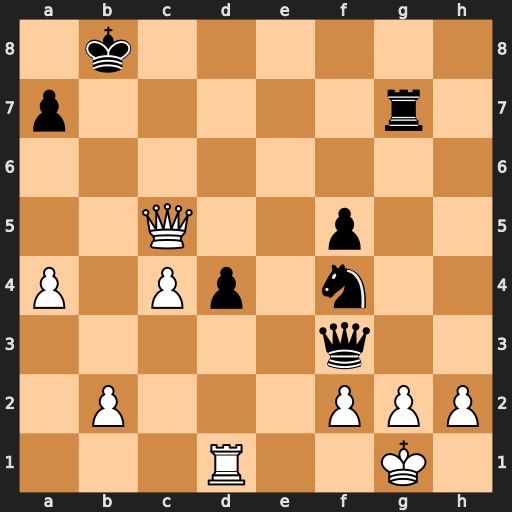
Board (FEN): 1k6/p5r1/8/2Q2p2/P1Pp1n2/5q2/1P3PPP/3R2K1
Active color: w
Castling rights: -
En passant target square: -
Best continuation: Qf8+ Kb7 Qxg7+